Question: See my pic, why 2 plots come in reversed order in cell magic?

### Update
It was fixed last time I checked. Still not sure it was the problem of rpy2 or ipython notebook.
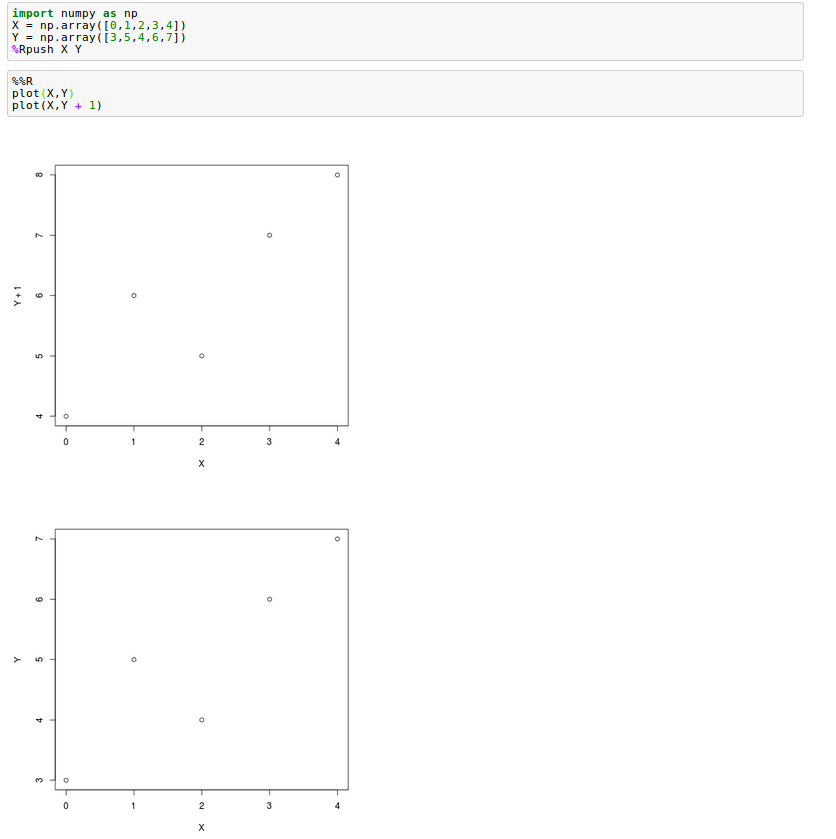
Answer: Check the source code of '%rmagic' ('rmagic.py'), especially the 'r()' function at line 403. Within it, especially line 601~623.
When 'R' draws plots, the plots are named by 'Rplots1.png' 'Rplots2.png' ... and so one. Then when 'IPython' displays the 'pngs', the second one gets plotted after the 1st one and end up on top of the 1st plot, and so on. Give you an impression that the sequence is reversed.
Therefore if you want to reverse the sequence, such that the older ones are on top of the newer ones, change line 618 to 'for image in images[::-1]:'